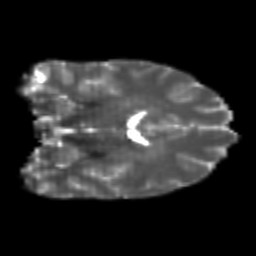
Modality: T2w
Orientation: coronal
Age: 22
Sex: female
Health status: healthy
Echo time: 0.074 s